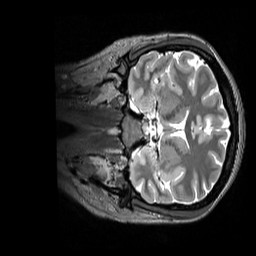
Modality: T2w
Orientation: coronal
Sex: female
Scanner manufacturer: siemens
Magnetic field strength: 3 T
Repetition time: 3.2 s
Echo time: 0.409 s